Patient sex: M
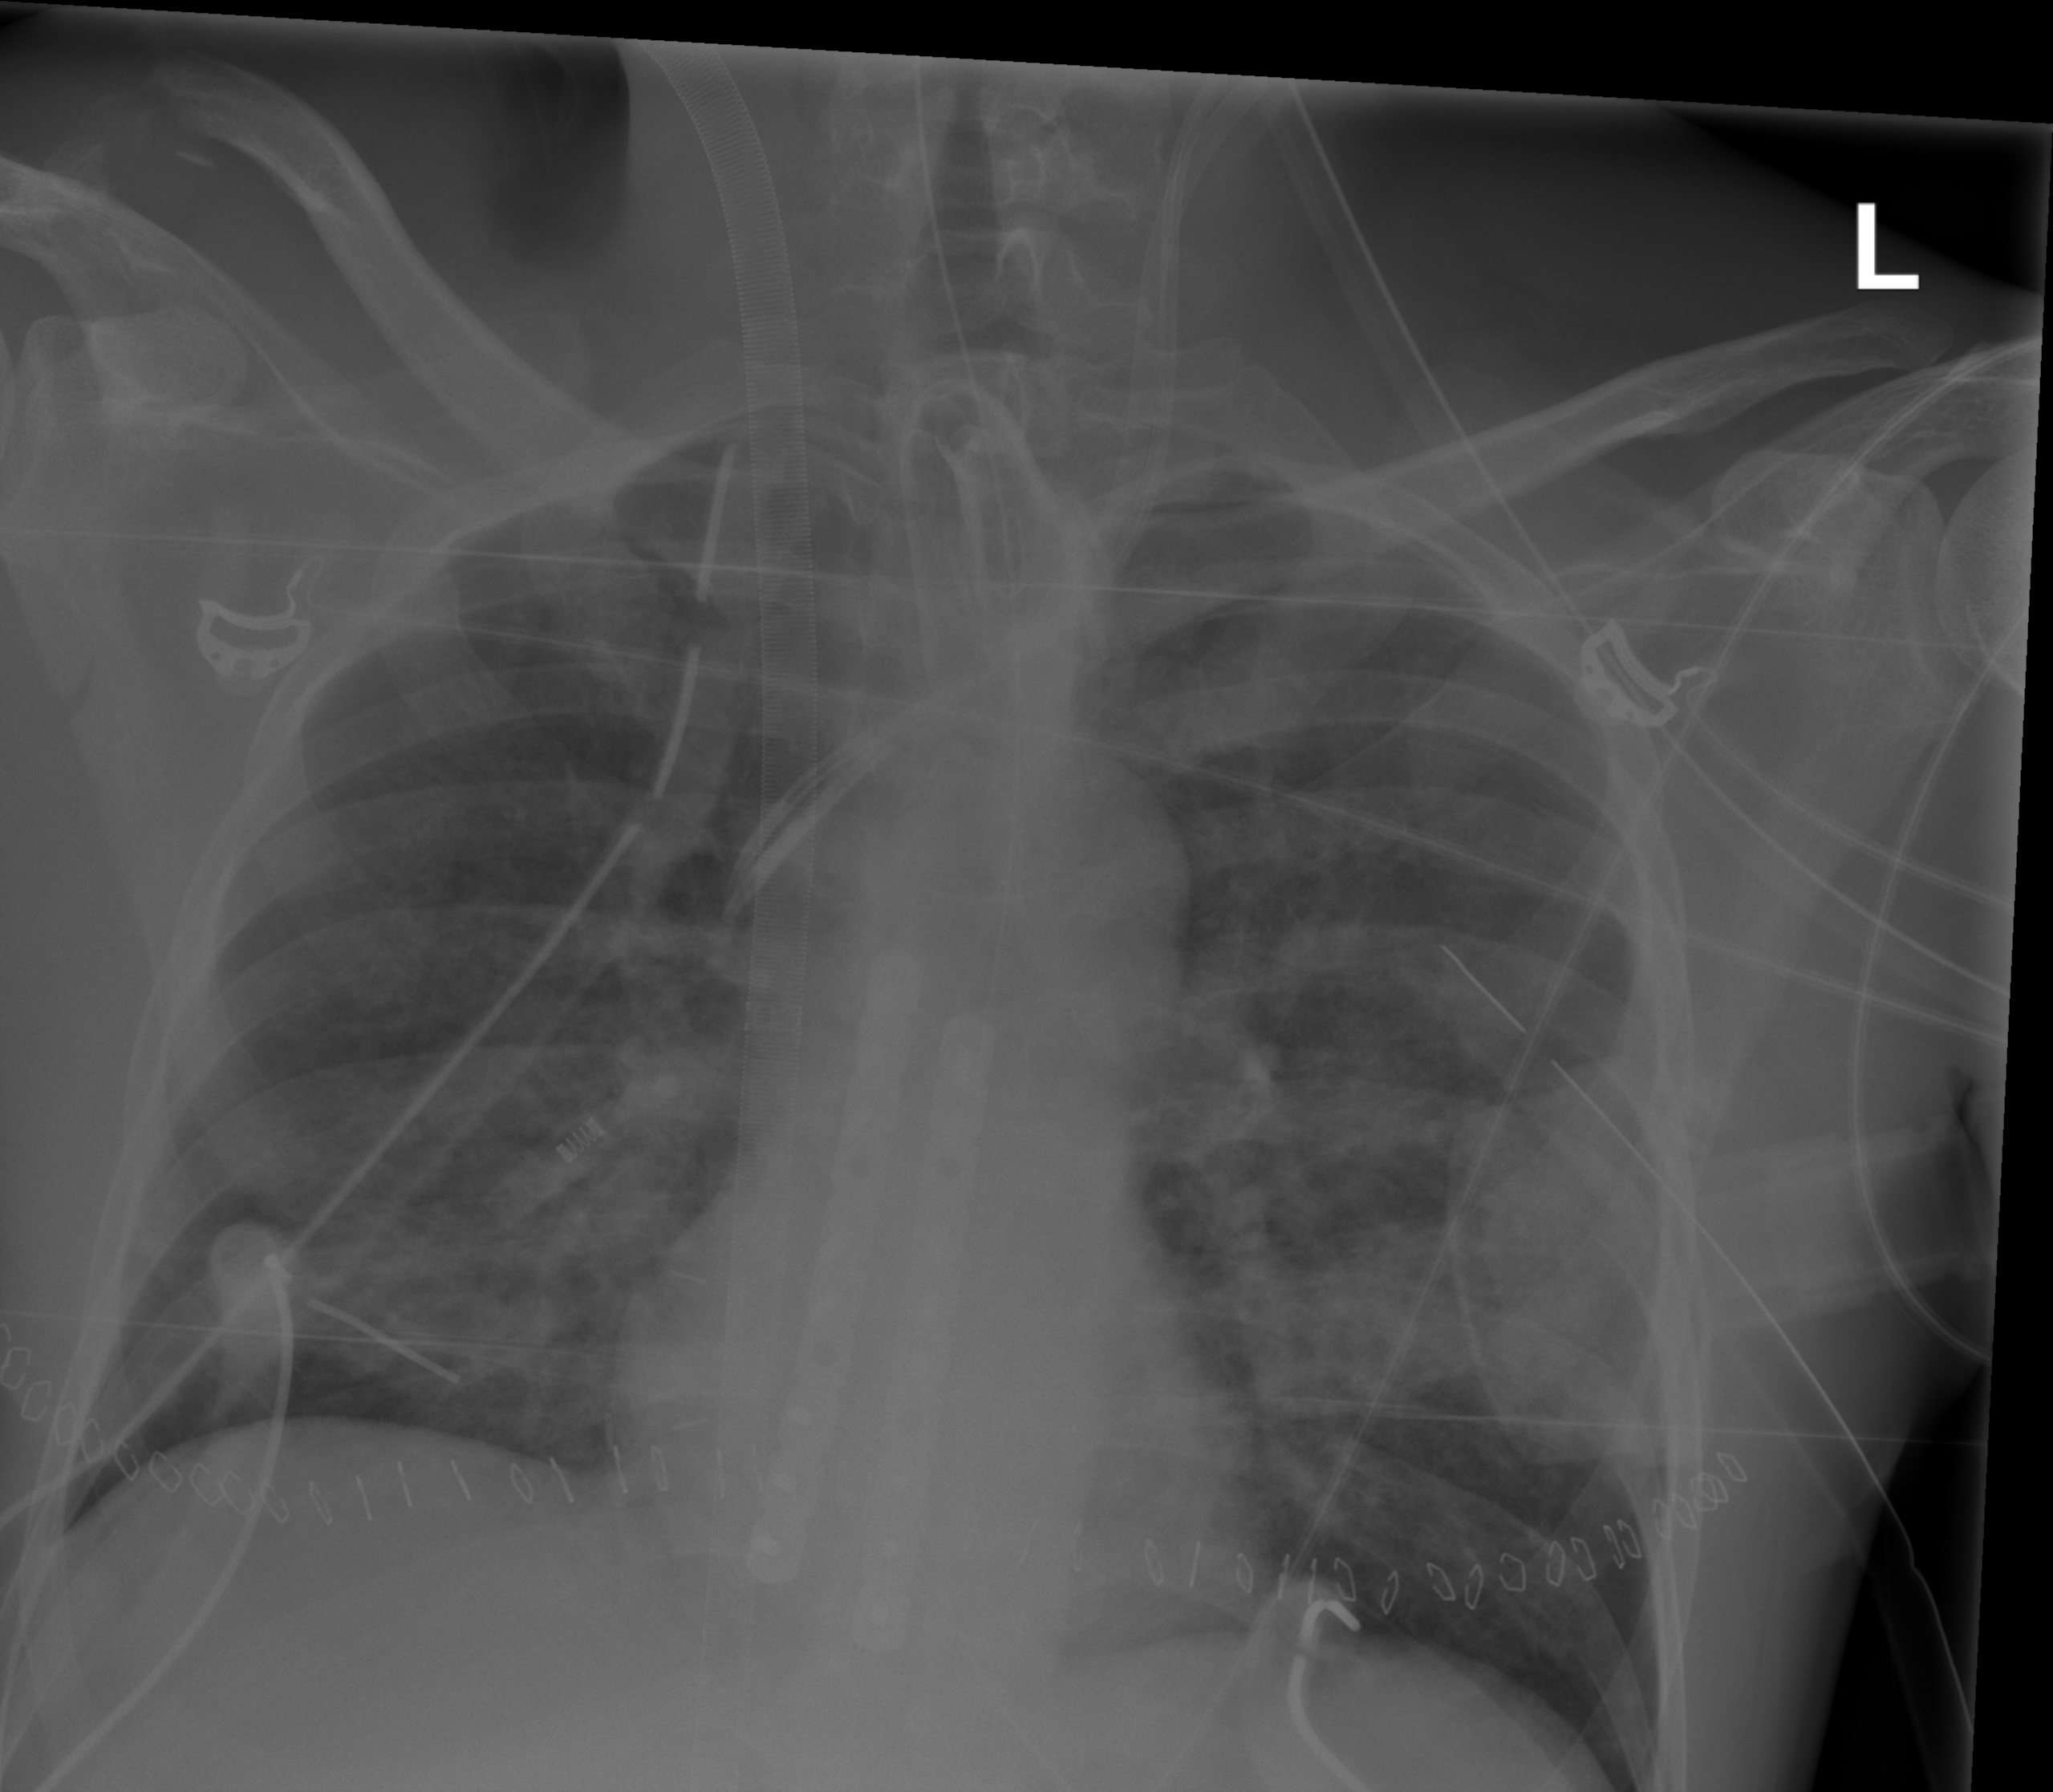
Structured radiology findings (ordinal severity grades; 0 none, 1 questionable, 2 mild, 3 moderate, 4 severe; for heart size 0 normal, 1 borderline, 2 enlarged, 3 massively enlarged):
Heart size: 0
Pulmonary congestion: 0
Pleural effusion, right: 0
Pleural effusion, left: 0
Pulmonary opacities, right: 3
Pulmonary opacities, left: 3
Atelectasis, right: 2
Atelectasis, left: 2